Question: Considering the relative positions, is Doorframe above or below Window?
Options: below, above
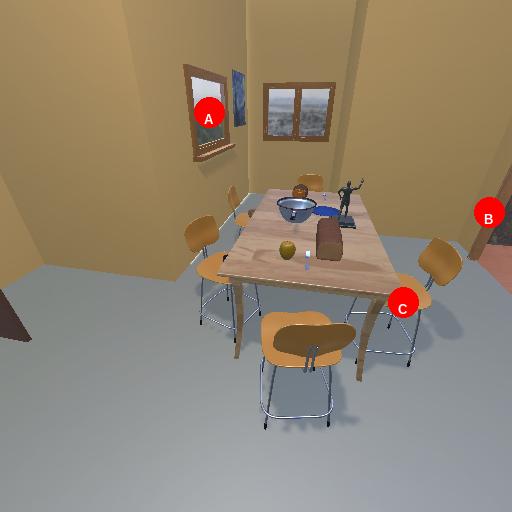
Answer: below